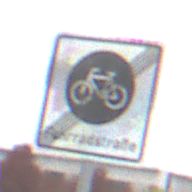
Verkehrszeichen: EndeFahrradstrasse
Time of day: Midday
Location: Outdoor (Suburban)
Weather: Overcast
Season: NotSpecified
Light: Natural